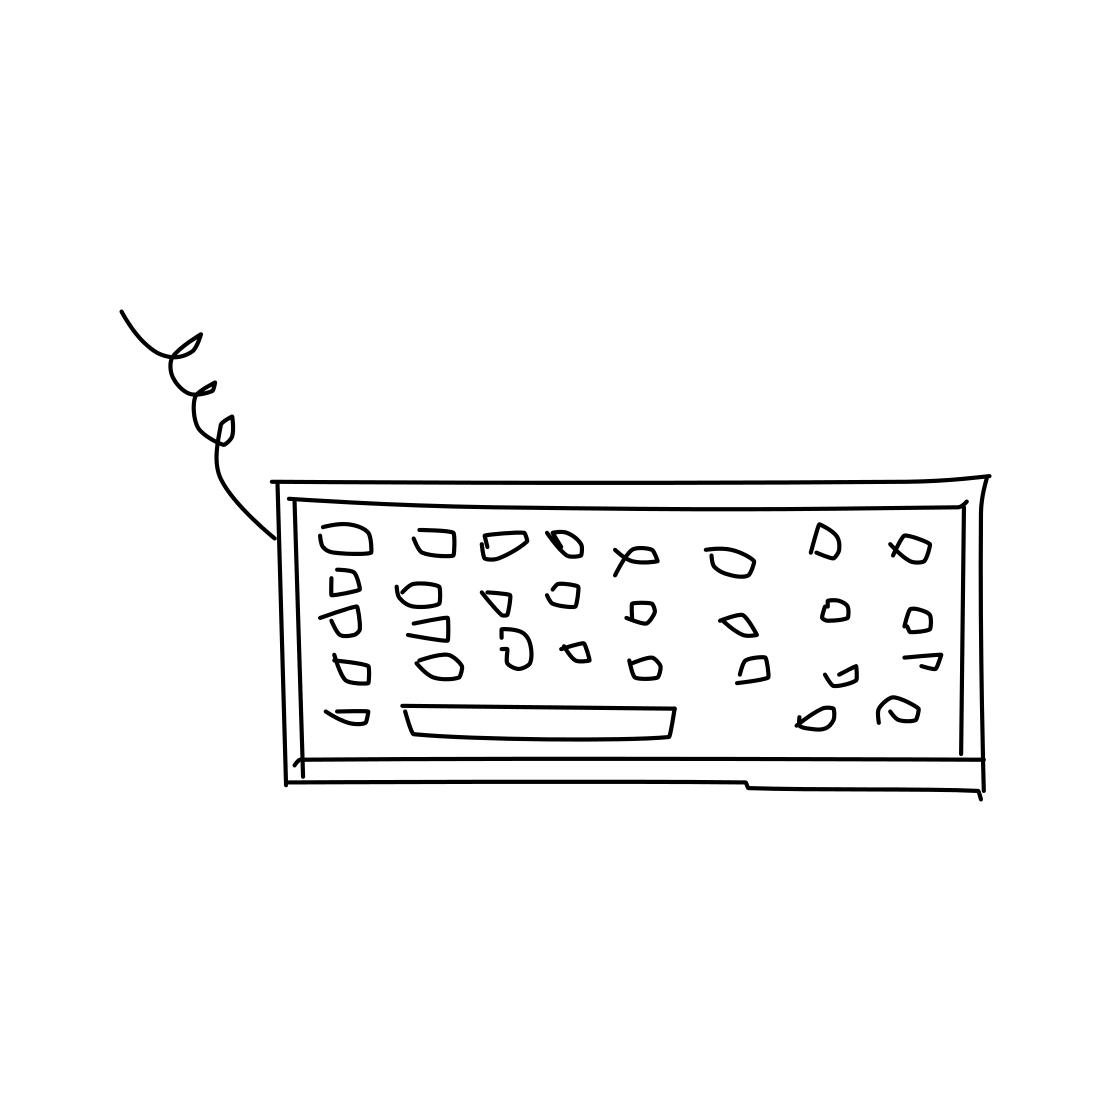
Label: keyboard